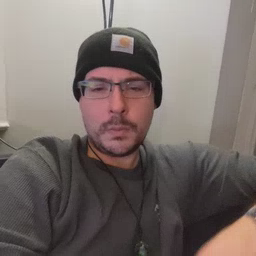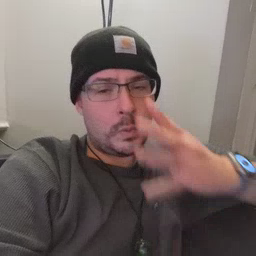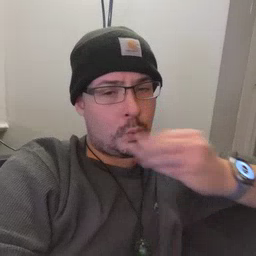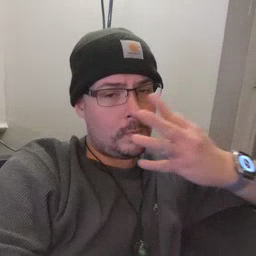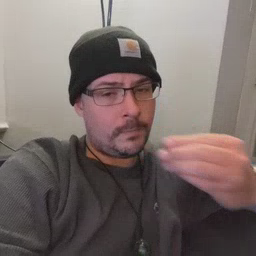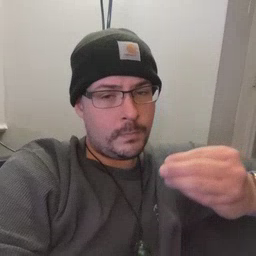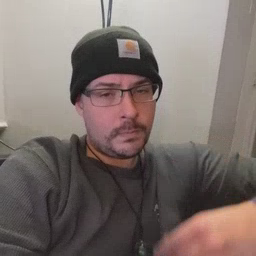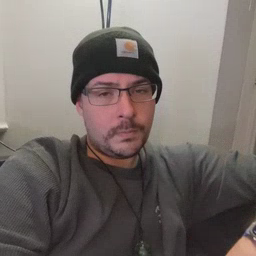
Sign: wolf